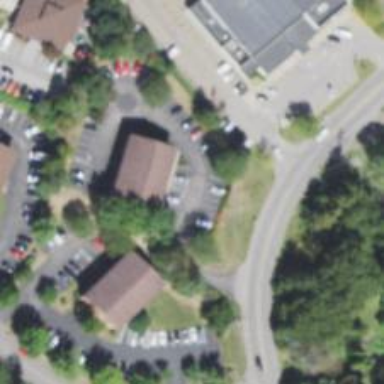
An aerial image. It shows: Kindergarten.